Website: home-depot
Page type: billing-address
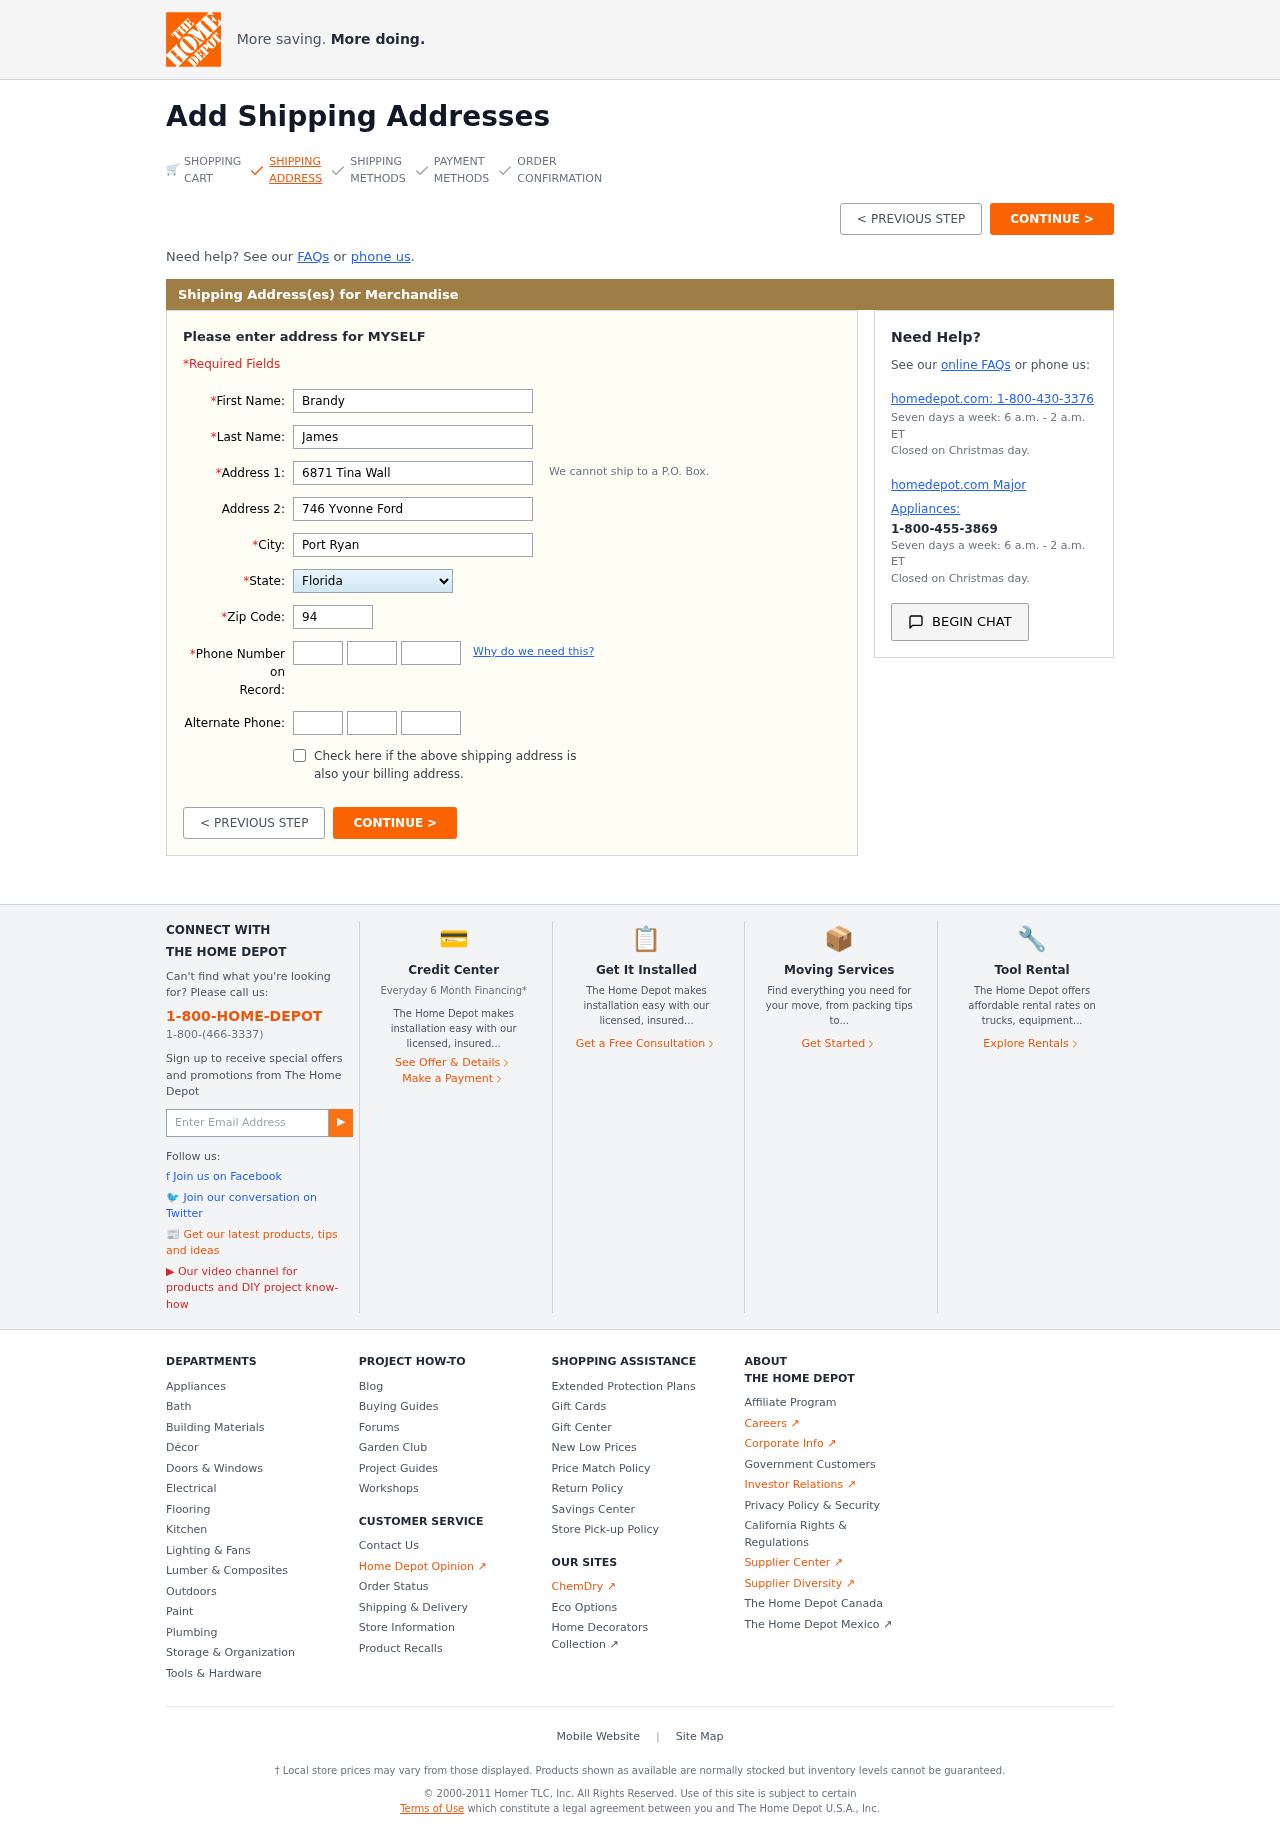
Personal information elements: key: PII_STATE
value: Florida
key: PII_FIRSTNAME
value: Brandy
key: PII_LASTNAME
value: James
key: PII_STREET
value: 6871 Tina Wall
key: PII_STREET2
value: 746 Yvonne Ford
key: PII_CITY
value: Port Ryan
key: PII_POSTCODE
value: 94622
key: PII_PHONE_AREA
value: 300
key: PII_PHONE_PREFIX
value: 501
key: PII_PHONE_LINE
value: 2516